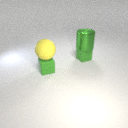
large green metal cylinder to the right of large yellow rubber sphere